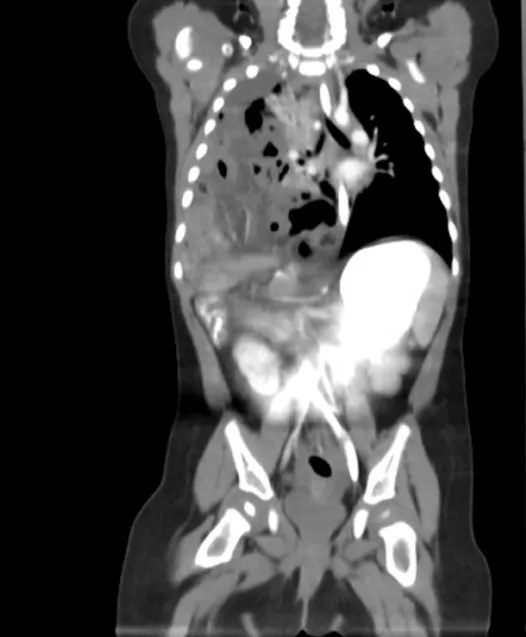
coronary axis CT: the right chest cavity almost completely occupied by loops of the gastrointestinal tract and intrathoracic projection of the mesenteric vessels.
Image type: radiology (ct)